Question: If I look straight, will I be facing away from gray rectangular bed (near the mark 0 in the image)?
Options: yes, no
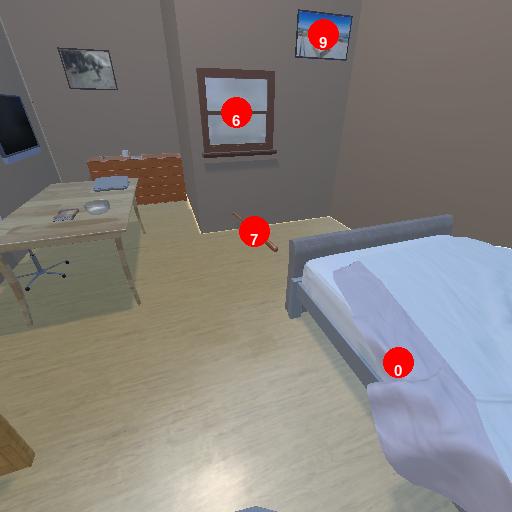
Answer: yes